The trace is the raw vibration amplitude of a rotating bearing as a function of time. What is the most likely bearing condition (normal, inner_race, outer_race, ball)?
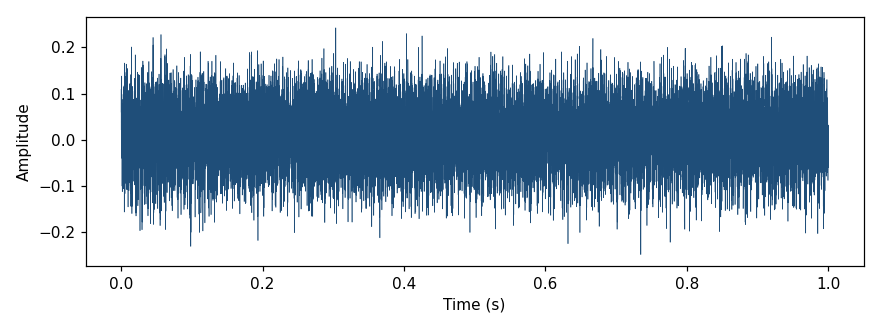
Answer: normal